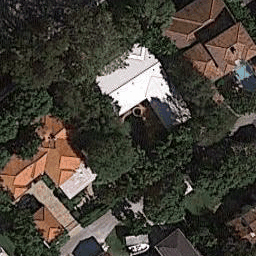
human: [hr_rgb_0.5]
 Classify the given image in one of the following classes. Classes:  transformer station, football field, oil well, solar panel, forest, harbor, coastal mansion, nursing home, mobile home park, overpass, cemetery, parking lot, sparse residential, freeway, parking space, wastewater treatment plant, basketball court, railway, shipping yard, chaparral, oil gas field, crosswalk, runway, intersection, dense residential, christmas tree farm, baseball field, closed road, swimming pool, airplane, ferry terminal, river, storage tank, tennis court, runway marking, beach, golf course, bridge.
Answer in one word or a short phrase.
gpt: coastal mansion